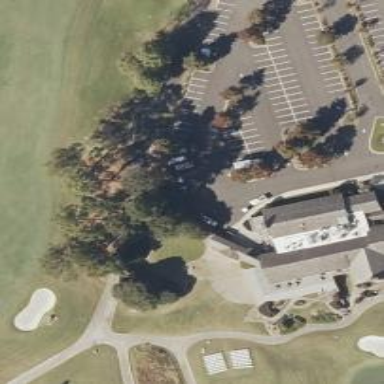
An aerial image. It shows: Path designated for golf carts.